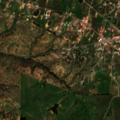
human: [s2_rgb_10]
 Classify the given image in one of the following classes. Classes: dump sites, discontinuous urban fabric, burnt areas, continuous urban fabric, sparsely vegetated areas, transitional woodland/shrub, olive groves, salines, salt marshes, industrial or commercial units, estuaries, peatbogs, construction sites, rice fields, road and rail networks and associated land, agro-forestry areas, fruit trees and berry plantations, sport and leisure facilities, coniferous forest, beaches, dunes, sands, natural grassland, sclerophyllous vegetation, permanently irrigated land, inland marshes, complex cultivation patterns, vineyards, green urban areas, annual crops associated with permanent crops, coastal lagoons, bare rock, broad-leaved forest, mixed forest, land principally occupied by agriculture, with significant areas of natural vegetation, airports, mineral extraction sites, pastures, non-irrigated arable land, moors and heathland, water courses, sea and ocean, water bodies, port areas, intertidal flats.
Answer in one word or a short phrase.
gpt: complex cultivation patterns, agro-forestry areas, broad-leaved forest, transitional woodland/shrub